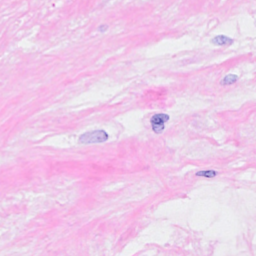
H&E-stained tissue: Breast